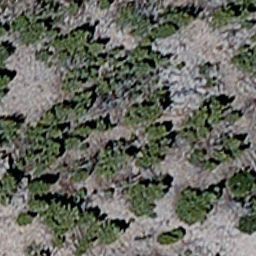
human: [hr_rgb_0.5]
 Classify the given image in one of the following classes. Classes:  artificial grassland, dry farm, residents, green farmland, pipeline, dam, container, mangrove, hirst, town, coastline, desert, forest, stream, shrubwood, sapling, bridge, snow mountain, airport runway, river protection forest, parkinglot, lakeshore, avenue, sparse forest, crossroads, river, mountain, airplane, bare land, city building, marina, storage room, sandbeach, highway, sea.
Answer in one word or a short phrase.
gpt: sparse forest